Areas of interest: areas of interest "Business Office Building"
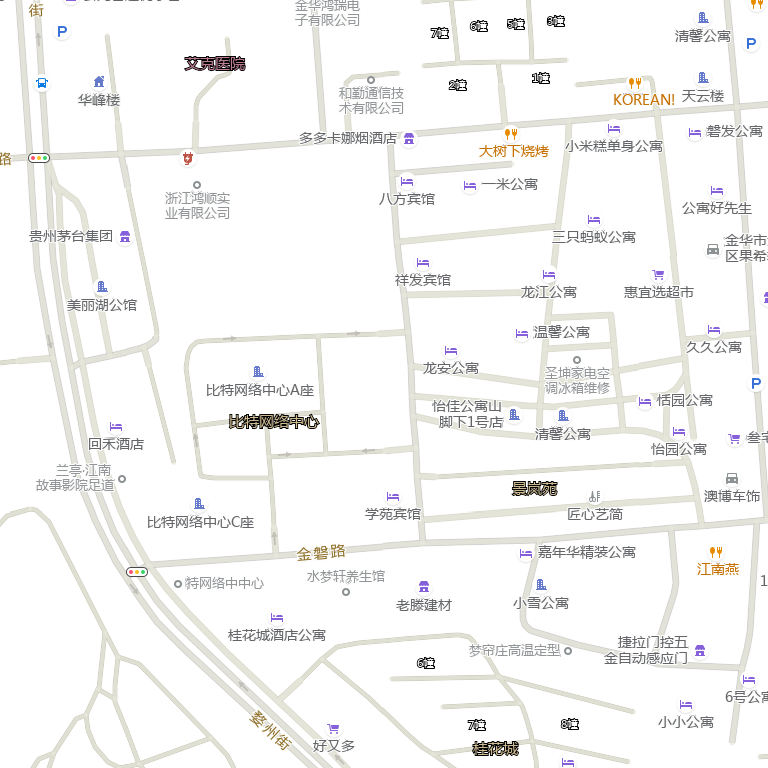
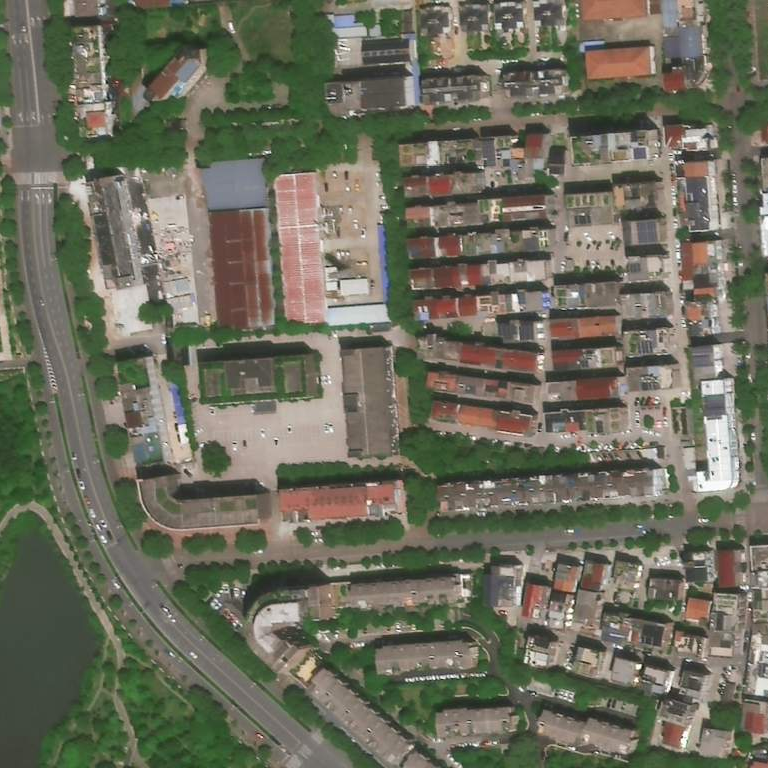